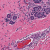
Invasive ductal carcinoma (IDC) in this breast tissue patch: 0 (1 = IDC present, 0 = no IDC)